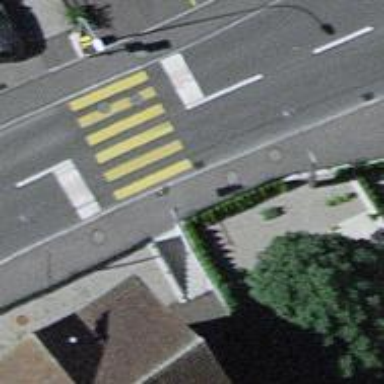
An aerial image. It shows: Footway with zebra crossing.